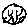
Label: smiley face